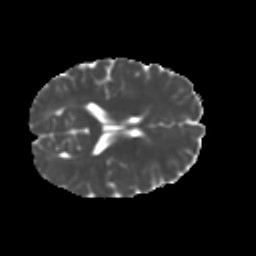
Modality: MD
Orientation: axial
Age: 27
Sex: female
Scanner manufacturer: ge
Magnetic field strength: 3 T
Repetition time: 7.8 s
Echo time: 0.0608 s